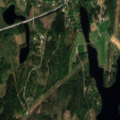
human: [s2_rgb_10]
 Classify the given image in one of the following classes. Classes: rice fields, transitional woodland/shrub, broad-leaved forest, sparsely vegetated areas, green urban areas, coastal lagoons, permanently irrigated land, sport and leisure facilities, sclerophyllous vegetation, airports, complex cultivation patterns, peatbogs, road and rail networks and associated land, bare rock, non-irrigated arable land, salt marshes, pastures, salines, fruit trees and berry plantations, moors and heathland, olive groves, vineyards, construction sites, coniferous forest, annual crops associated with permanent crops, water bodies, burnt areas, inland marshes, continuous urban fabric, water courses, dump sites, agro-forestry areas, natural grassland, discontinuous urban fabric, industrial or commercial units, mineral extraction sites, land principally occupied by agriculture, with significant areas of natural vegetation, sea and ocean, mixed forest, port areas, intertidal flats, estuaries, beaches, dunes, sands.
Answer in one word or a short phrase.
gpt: discontinuous urban fabric, coniferous forest, mixed forest, transitional woodland/shrub, water bodies